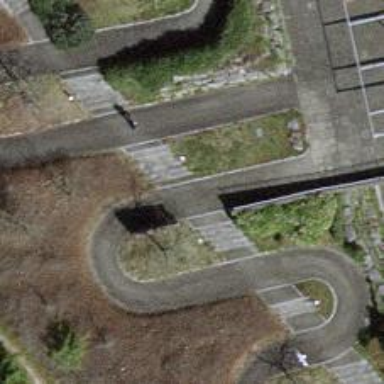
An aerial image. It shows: Road with steps.